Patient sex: M
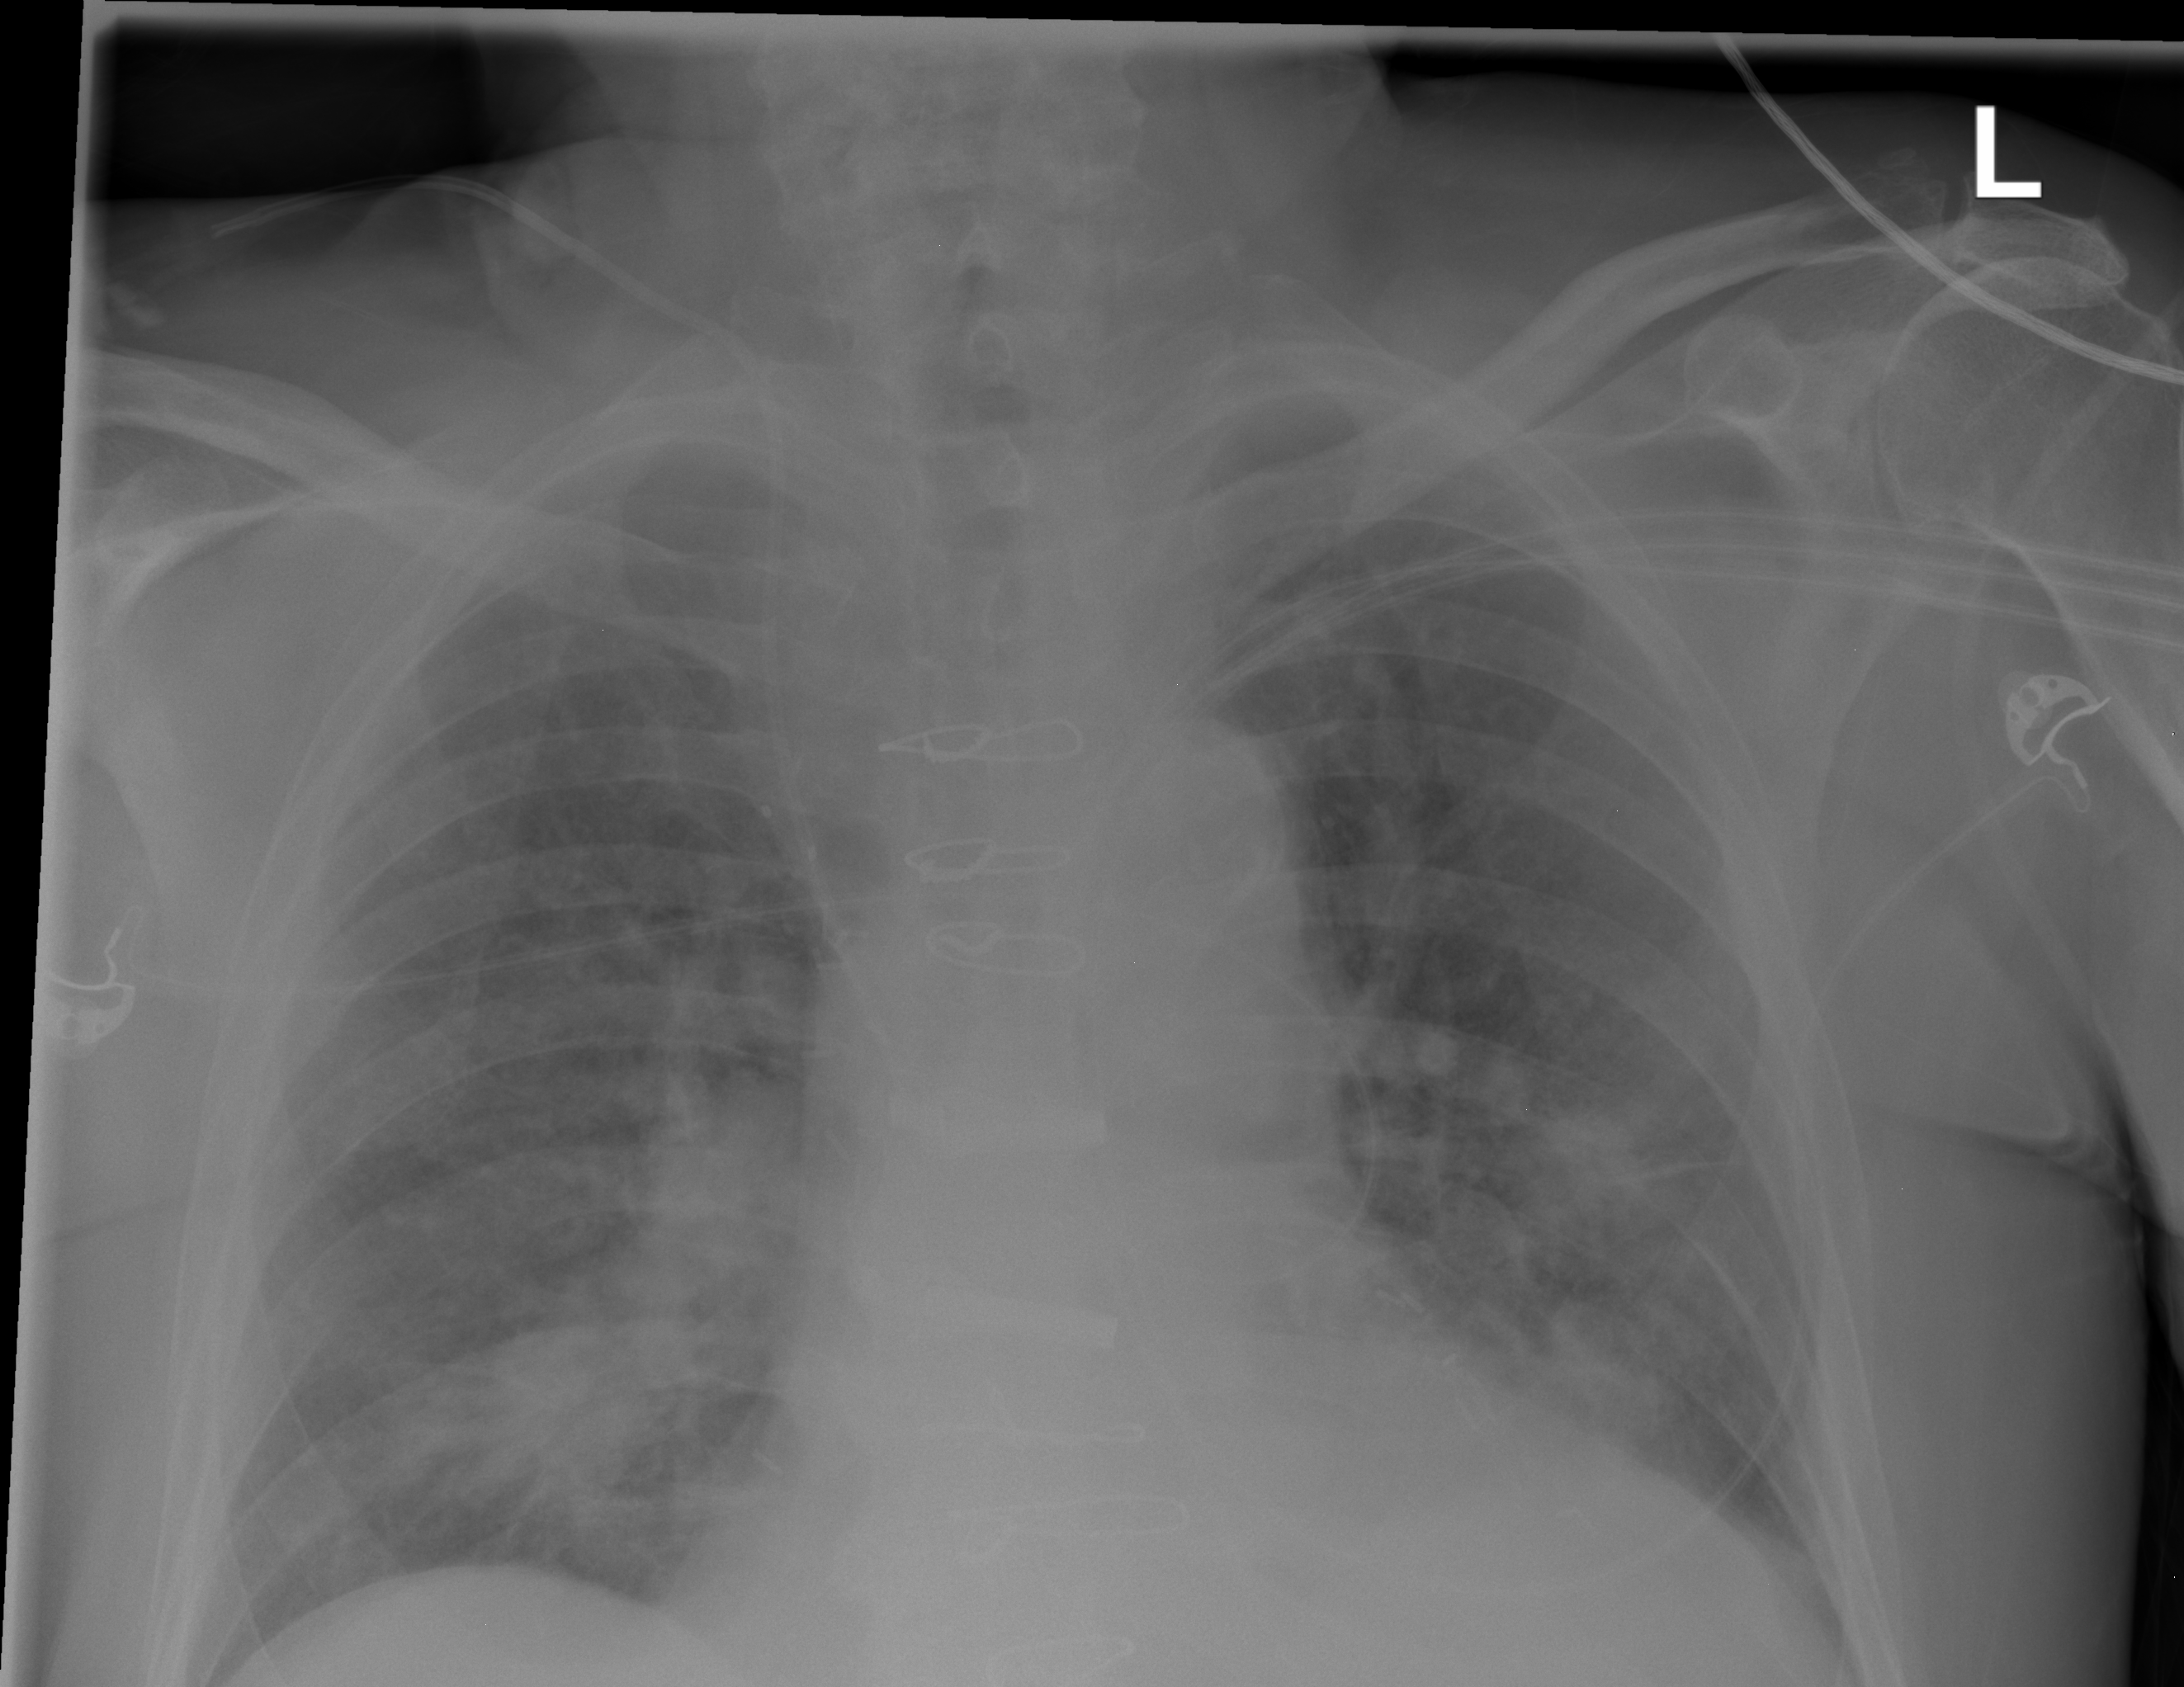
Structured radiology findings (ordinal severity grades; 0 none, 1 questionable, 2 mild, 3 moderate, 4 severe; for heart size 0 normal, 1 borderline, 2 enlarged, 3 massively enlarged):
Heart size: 2
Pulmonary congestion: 0
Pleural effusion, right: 0
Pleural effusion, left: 0
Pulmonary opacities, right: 1
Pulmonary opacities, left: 1
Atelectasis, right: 2
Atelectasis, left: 2